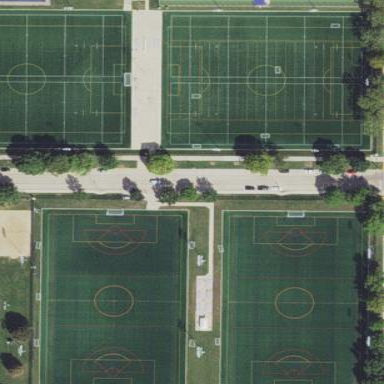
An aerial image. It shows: Soccer pitch for outdoor sports and leisure activities.